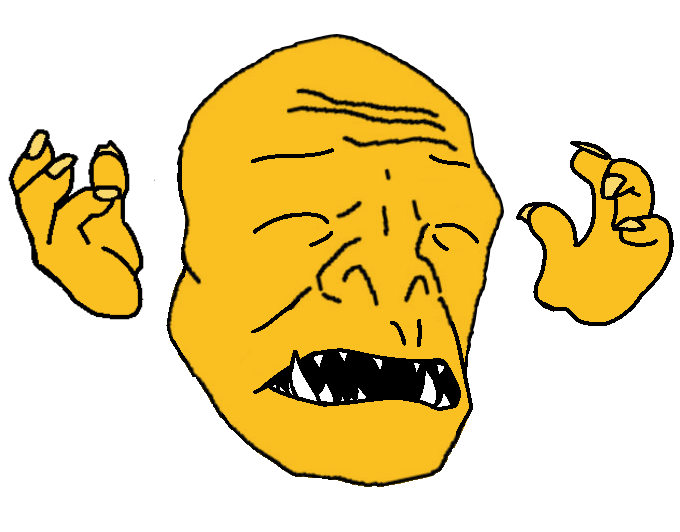
Label: 5_Craig